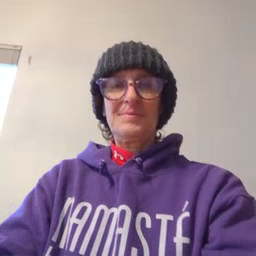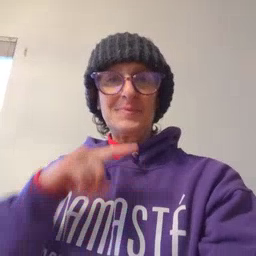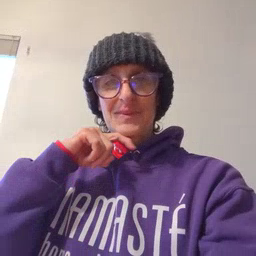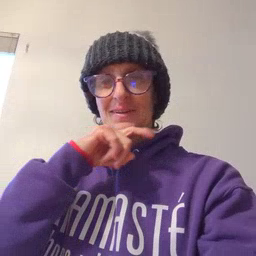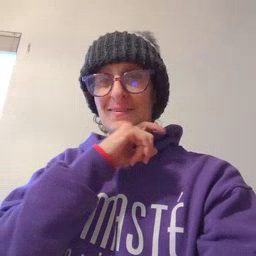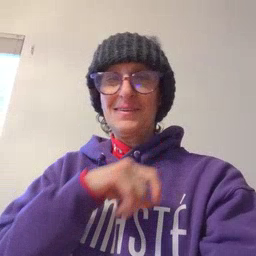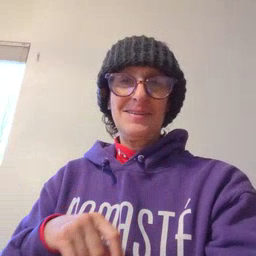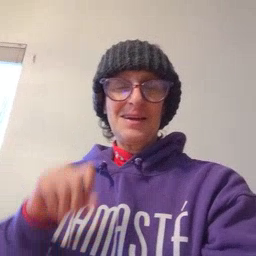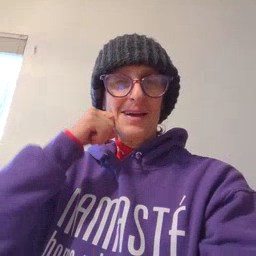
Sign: cereal